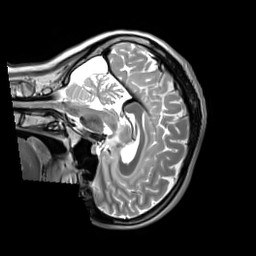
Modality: T2w
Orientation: sagittal
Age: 37
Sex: female
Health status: ill
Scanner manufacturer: siemens
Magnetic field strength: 3 T
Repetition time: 2.8 s
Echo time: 0.326 s